Field crop: maize
Growth stage: 2
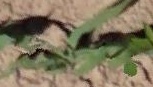
Species: maize